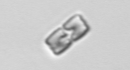
Label: Bacillariophyceae_morphotype1